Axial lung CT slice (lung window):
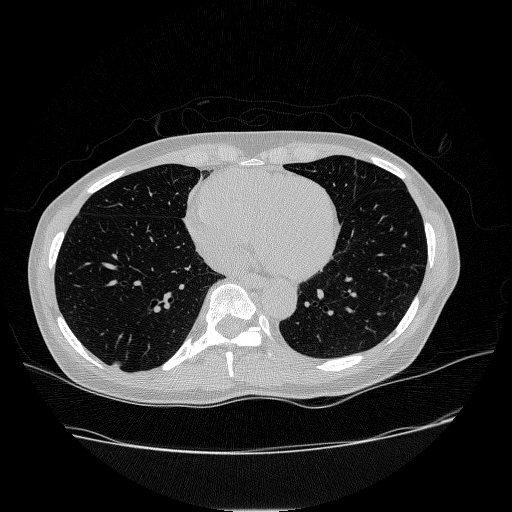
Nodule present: yes
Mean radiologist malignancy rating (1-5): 3